Question: I've this query but it works only for DATE type. But my column type is DATETIME. How can I change this query to works on DATETIME type? I need to get output for todays report cases.
'''
SELECT COUNT(report_id) ASs total_today_case
FROM report
WHERE report_detection_date = CURRENT_DATE();
'''

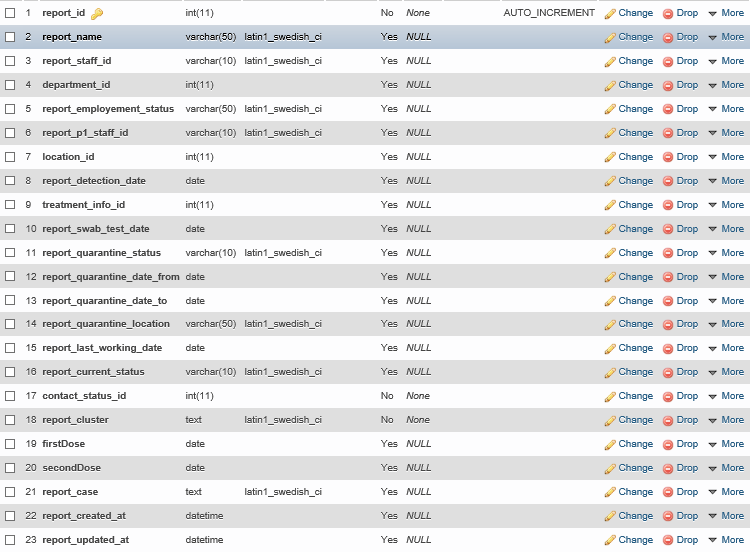
Answer: You might want to format the report_detection_date:
'''
SELECT COUNT(report_id) as total_today_case
FROM report
WHERE DATE_FORMAT(report_detection_date, "%Y-%m-%d") = CURRENT_DATE();
'''